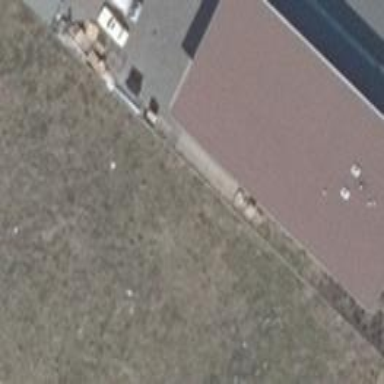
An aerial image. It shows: Commercial building.